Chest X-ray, PA view. Patient: 51 years old, sex M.
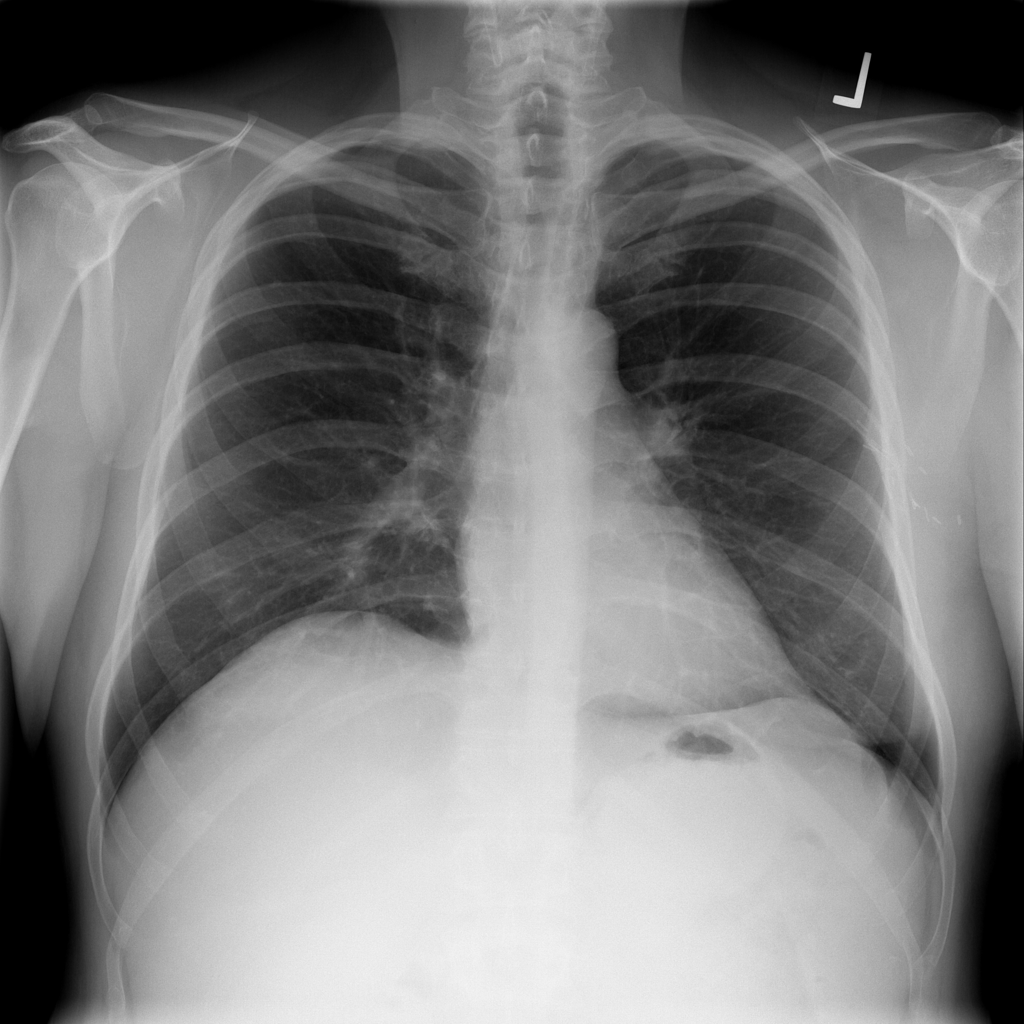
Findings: No Finding